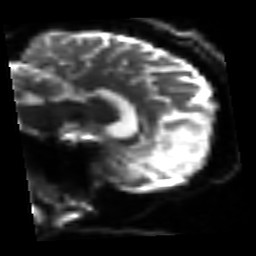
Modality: sbref
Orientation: sagittal
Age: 42
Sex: male
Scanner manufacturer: siemens
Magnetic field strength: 3 T
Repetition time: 3.2 s
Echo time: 0.081 s